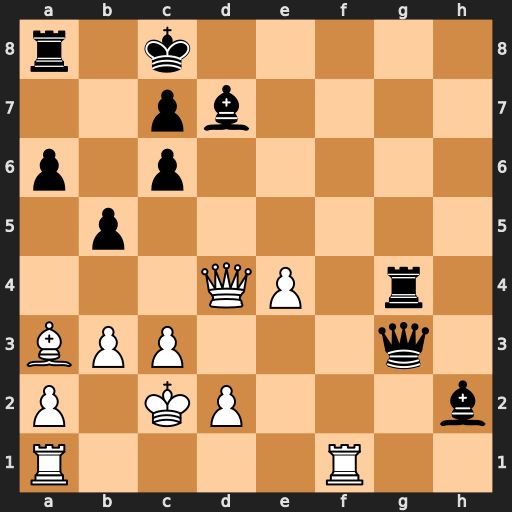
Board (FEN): r1k5/2pb4/p1p5/1p6/3QP1r1/BPP3q1/P1KP3b/R4R2
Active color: w
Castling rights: -
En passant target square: -
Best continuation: Rf8+ Kb7 Rxa8 Kxa8 Qxd7